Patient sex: M
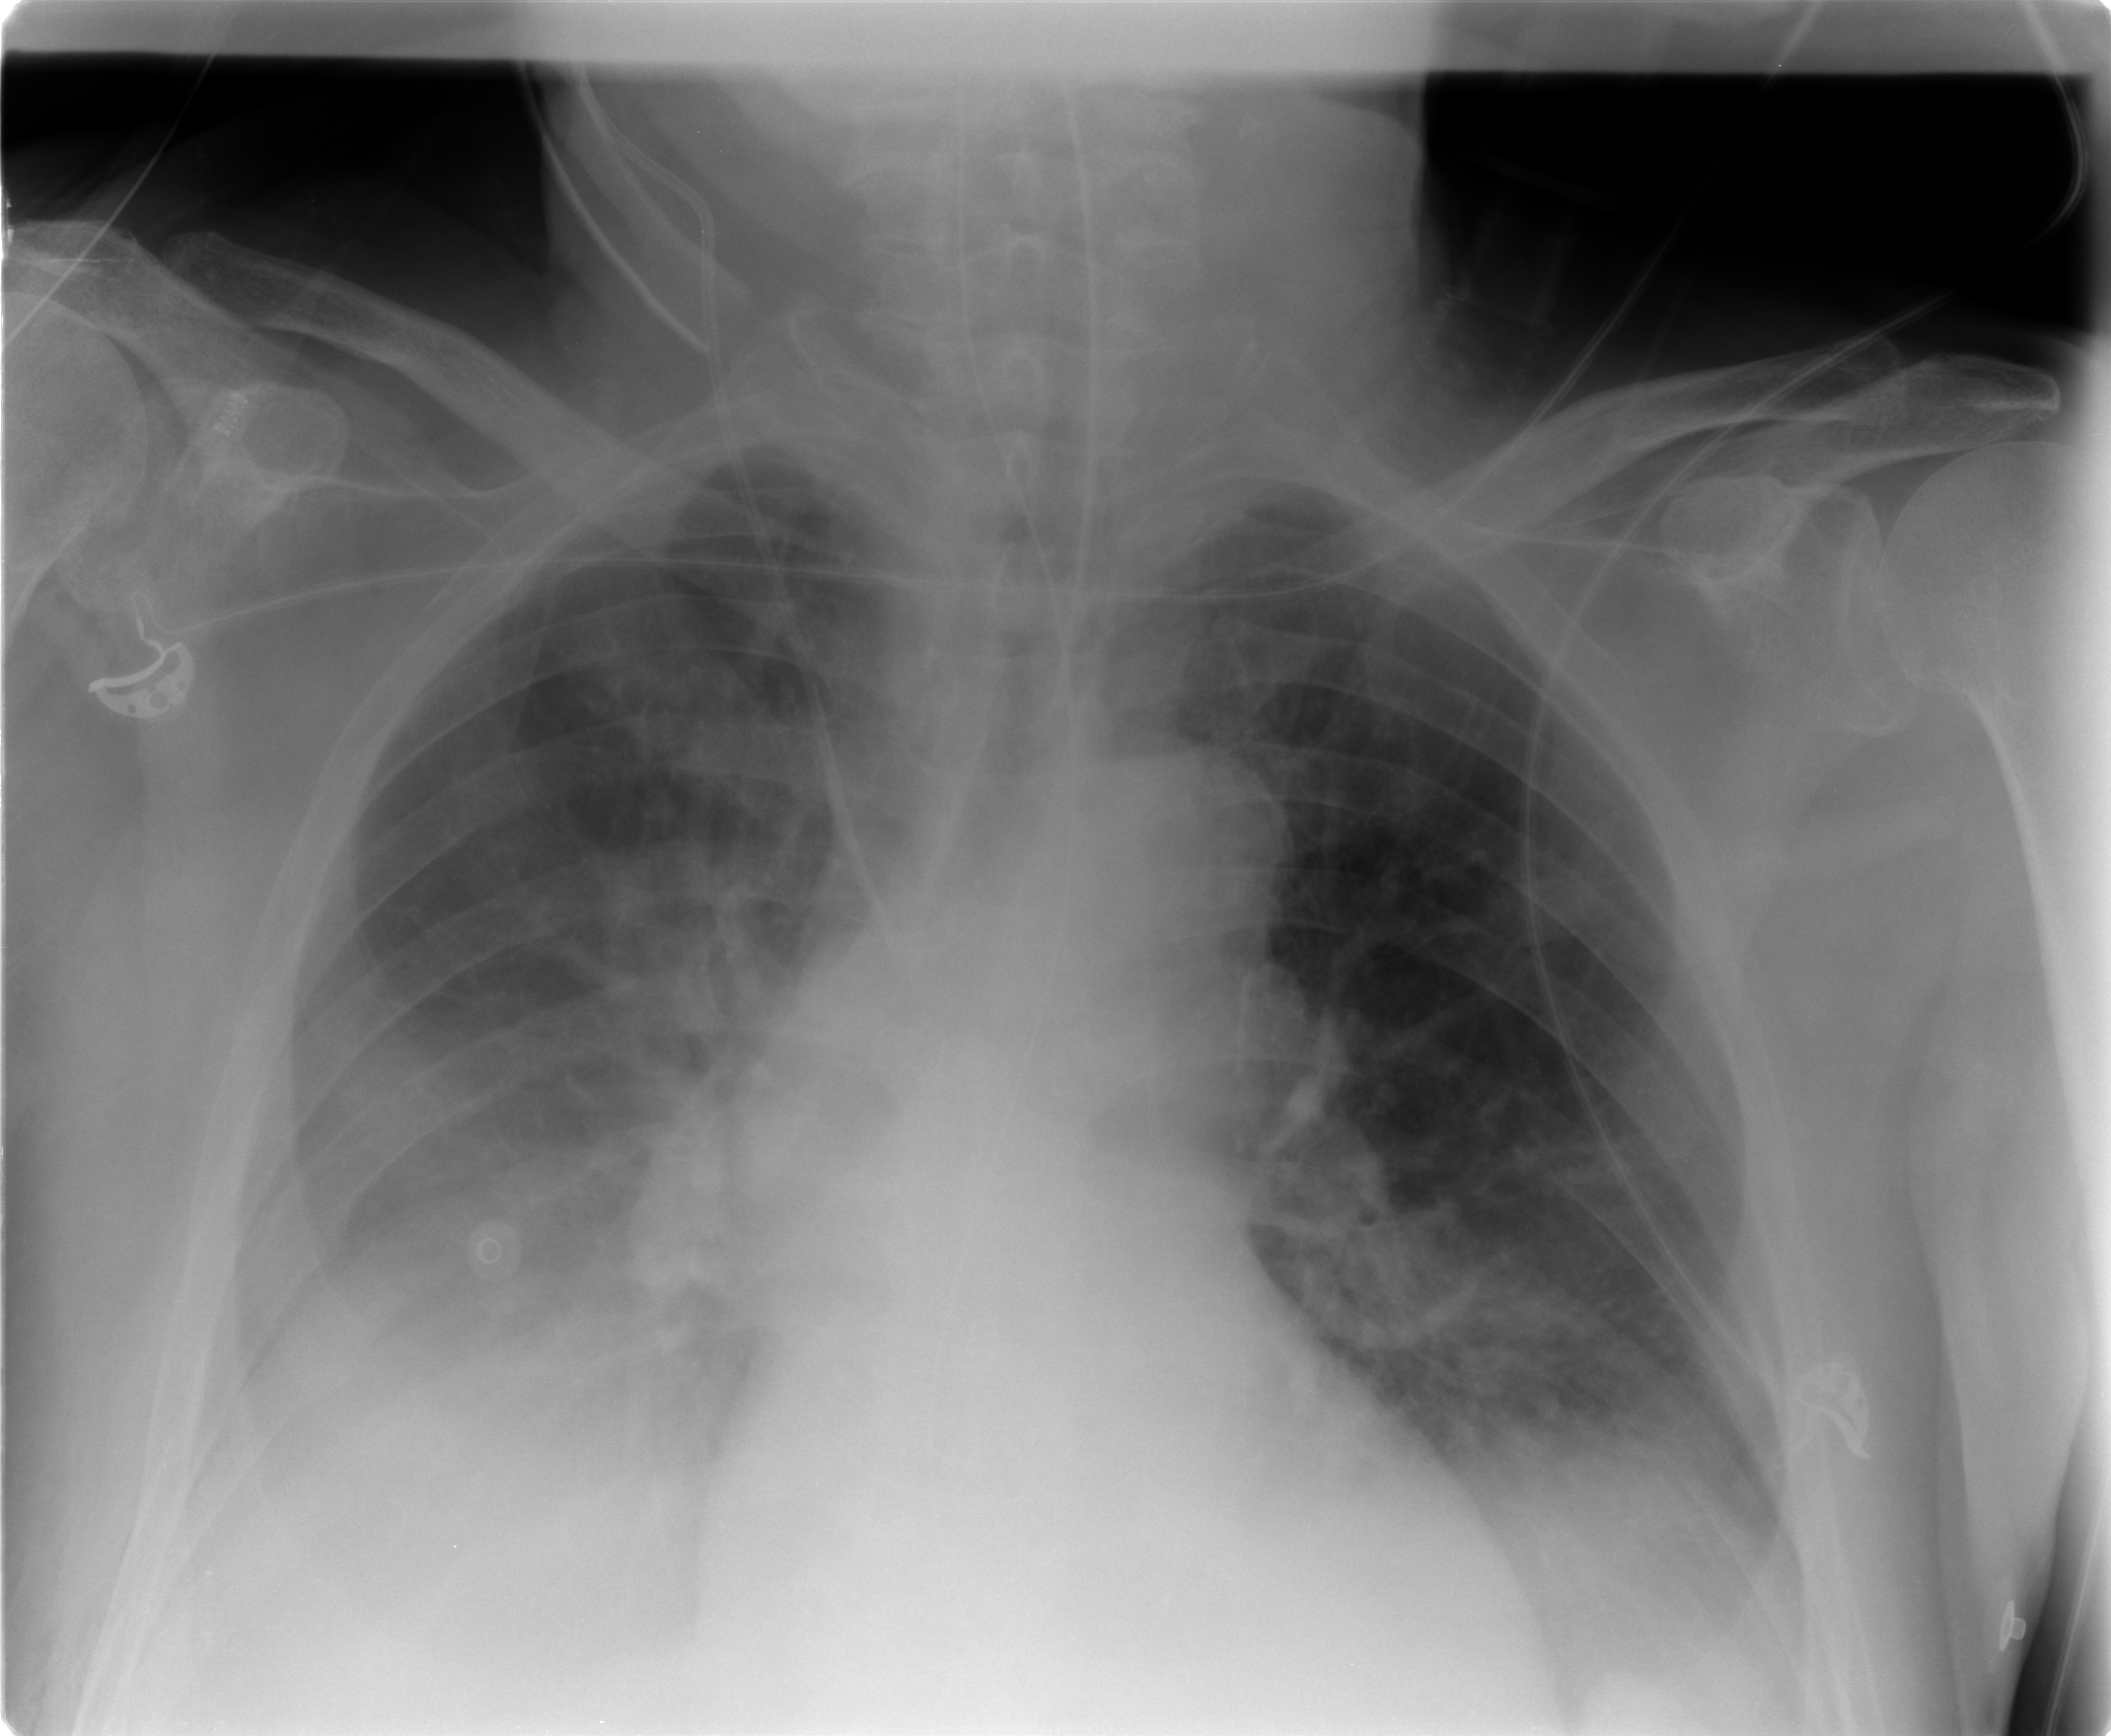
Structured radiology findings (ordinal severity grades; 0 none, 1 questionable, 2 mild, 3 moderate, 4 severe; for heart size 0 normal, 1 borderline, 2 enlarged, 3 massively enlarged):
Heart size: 2
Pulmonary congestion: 2
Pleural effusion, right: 3
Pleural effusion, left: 2
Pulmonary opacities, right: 2
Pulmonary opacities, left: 2
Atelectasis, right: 2
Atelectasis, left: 2